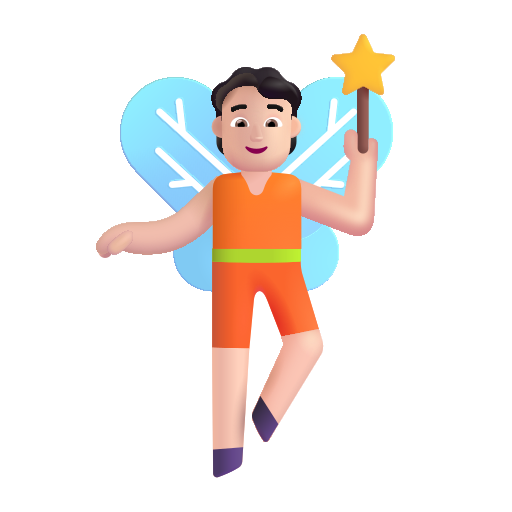
person fairy color light